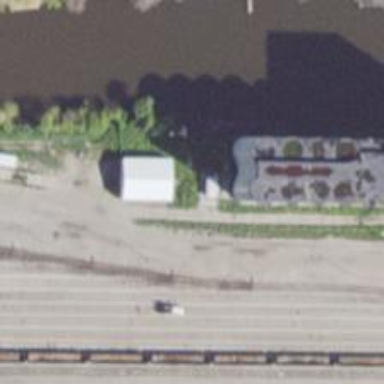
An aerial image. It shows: Abandoned railway siding.